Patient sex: M
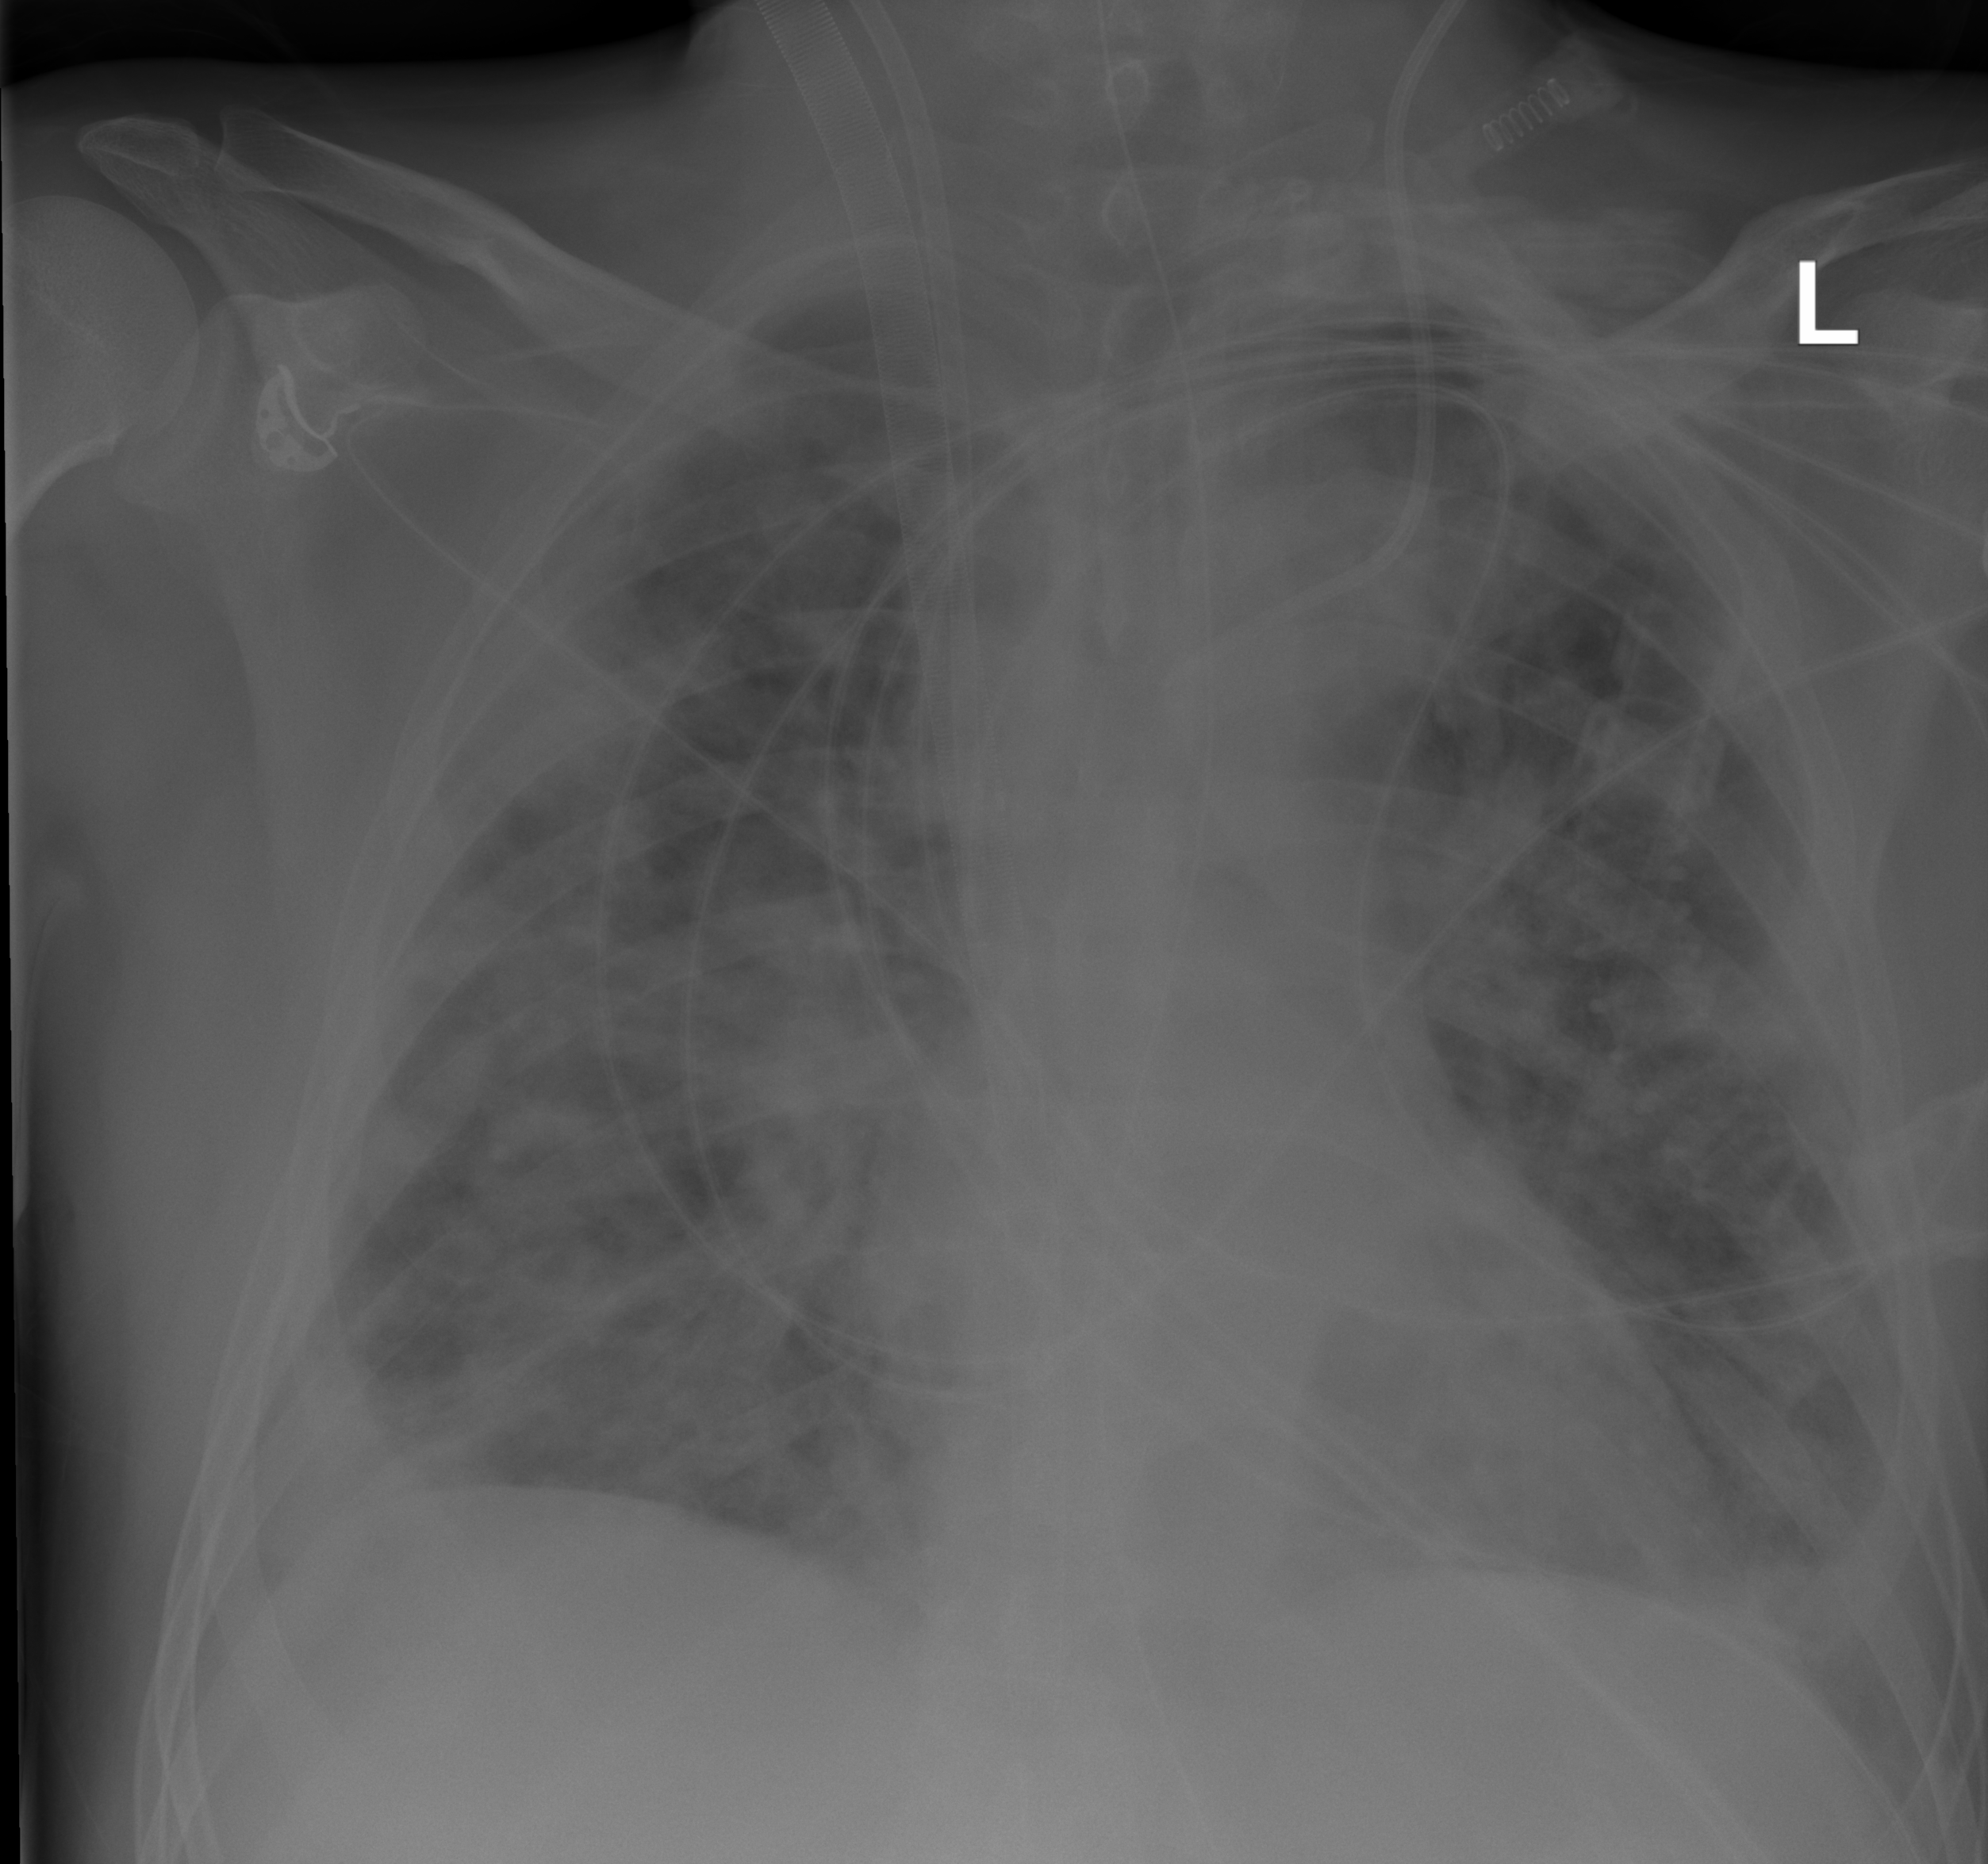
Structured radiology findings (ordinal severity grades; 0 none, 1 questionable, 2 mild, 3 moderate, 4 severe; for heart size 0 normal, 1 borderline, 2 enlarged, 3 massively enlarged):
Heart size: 2
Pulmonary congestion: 2
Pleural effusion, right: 2
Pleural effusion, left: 2
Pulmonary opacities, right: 4
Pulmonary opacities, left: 4
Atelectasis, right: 3
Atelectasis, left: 3